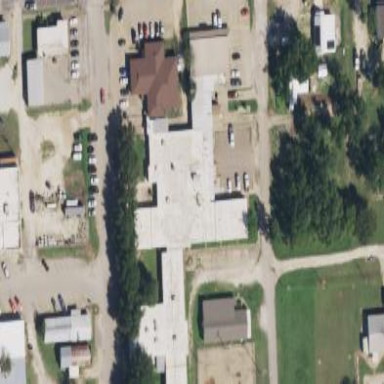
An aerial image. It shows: Hospital building.